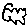
Label: cloud